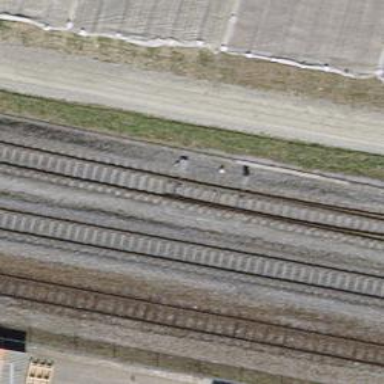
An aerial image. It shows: Railway switch.